Question: I am trying to setup the authentication on MongoDB. I've uncommented 'auth=true' in configuration file and restarted the server. The first connection via was rejected. The second one (immediately after the first one) went through and I got this in the logs:
'''
Sat Apr 12 14:56:46 [initandlisten] connection accepted from 127.0.0.1:44001 #1
Sat Apr 12 14:56:46 [conn1] note: no users configured in admin.system.users, allowing localhost access
'''
While in console, I am able to execute commands, however if I try to follow any of the numberous tutorials (including the official ones), I get either 'db.createUser is not a function' when executing 'db.createUser()' or 'password can't be empty' when executing 'db.addUser()':

The object which I am passing is:
'''
{
user: "username",
pwd: "passphrase",
roles: [
{
role: "userAdminAnyDatabase",
db: "admin"
}
]
}
'''
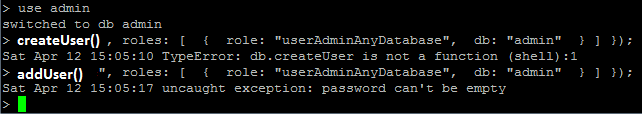
Answer: What version of mongodb are you running? db.createUser was introduced in version 2.6
> > Deprecated since version 2.6: Use db.createUser() and db.updateUser() instead of db.addUser() to add users
to MongoDB.In 2.6, MongoDB introduced a new model for user credentials and privileges, as described in Security Introduction. To use db.addUser() on MongoDB 2.4, see db.addUser() in the version 2.4 of the MongoDB Manual.
<URL>